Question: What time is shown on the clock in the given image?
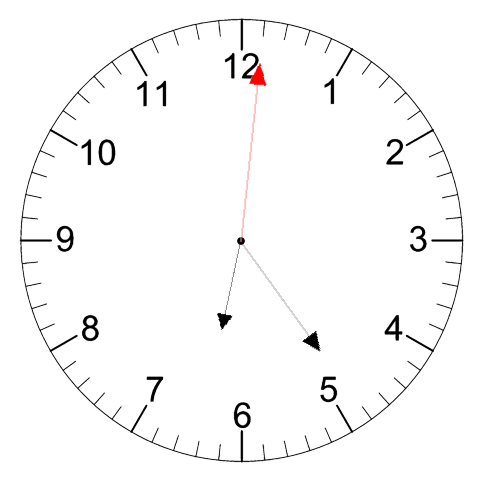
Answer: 06:24:01